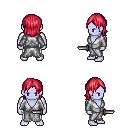
a pixel art fantasy rpg character, male body template, dark elf, purple skin, white robe, white pants, ruby red long bangs hairstyle, dagger, four views (front, back, left, right), 2x2 character sprite sheet, small pixel art, hard edges, no anti-aliasing